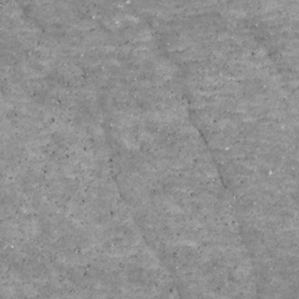
Label: non_frost